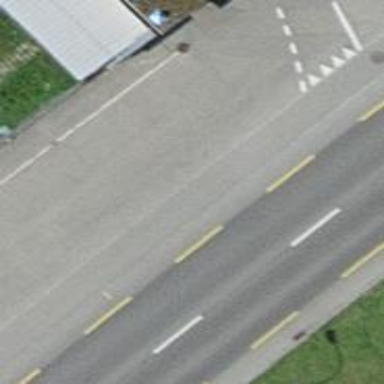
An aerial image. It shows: Bus stop with platform for public transport.